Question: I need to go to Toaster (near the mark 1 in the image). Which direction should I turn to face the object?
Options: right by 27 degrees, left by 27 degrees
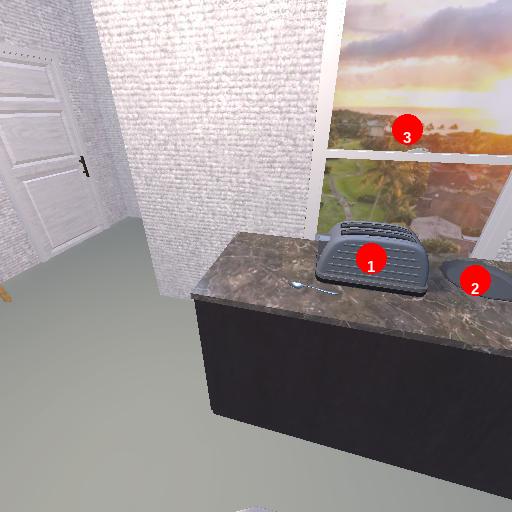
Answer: right by 27 degrees